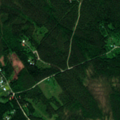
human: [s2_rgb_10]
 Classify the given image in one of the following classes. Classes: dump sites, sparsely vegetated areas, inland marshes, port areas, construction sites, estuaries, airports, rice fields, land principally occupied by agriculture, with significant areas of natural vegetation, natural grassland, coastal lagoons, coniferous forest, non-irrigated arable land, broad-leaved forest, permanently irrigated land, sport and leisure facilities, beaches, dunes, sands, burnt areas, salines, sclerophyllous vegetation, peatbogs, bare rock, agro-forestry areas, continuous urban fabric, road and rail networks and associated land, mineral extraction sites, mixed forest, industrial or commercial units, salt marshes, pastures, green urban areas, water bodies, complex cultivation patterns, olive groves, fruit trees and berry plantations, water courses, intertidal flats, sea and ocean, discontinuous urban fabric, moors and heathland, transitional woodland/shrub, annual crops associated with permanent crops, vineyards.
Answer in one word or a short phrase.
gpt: coniferous forest, mixed forest, transitional woodland/shrub